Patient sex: M
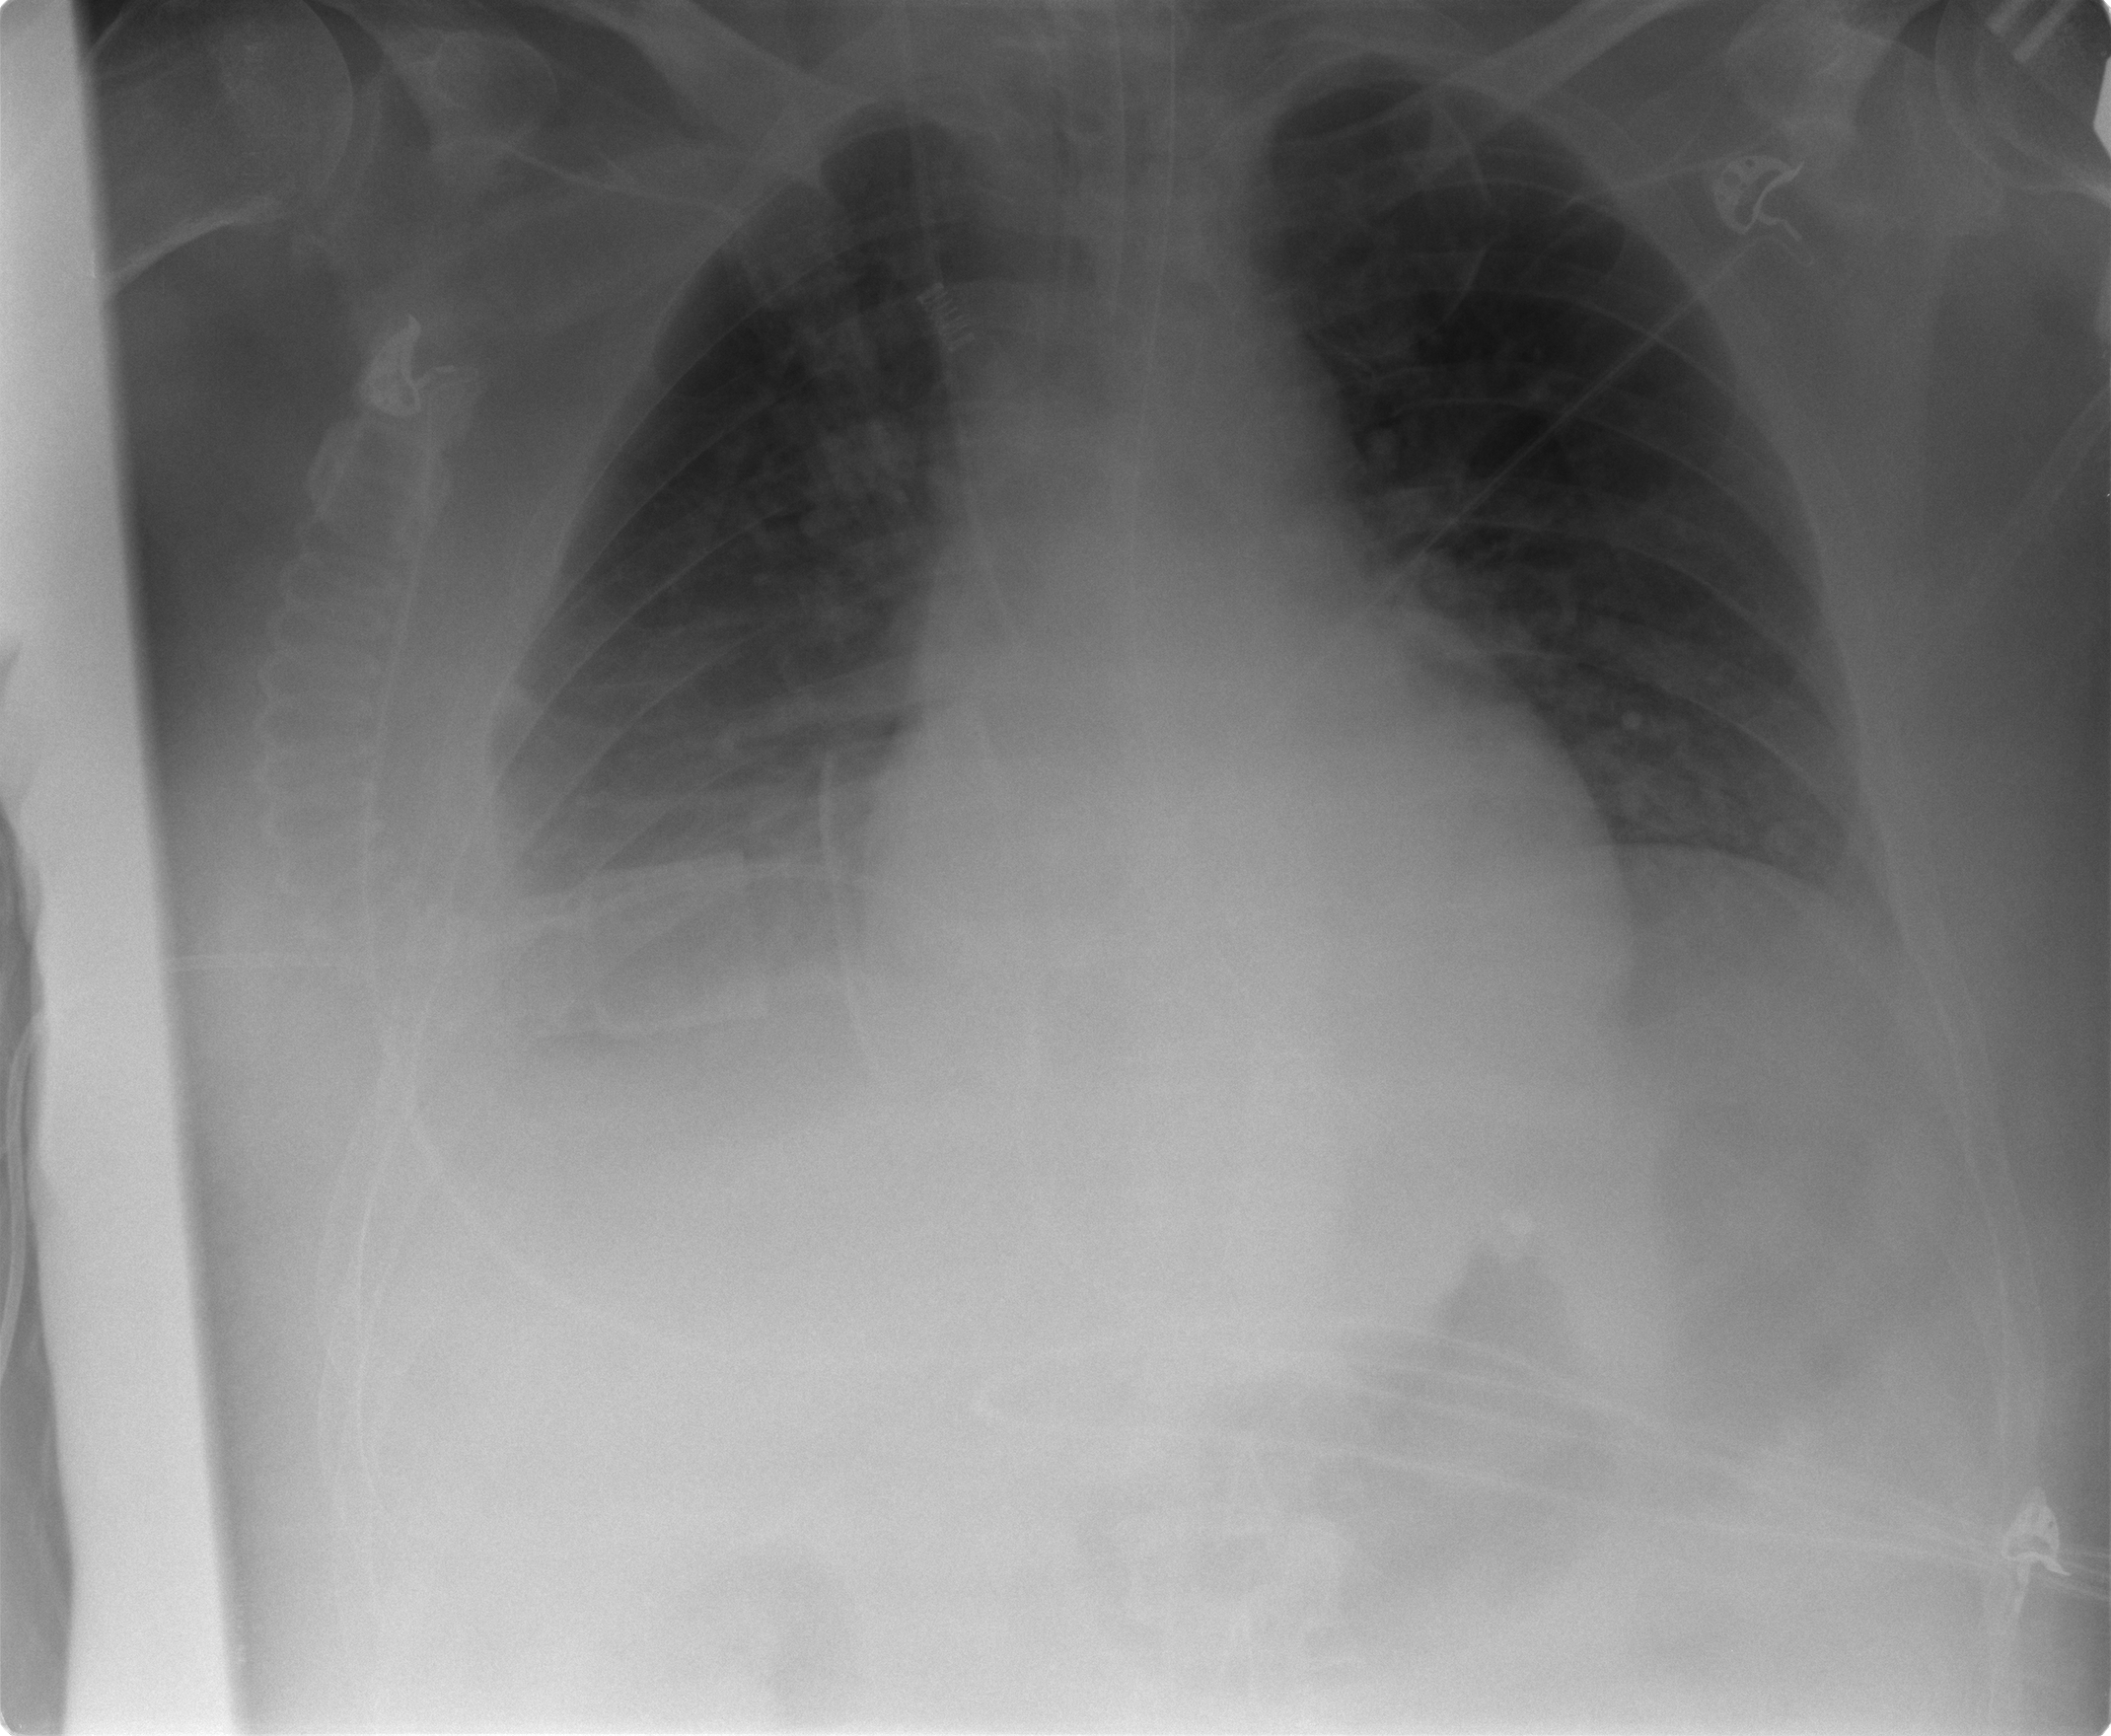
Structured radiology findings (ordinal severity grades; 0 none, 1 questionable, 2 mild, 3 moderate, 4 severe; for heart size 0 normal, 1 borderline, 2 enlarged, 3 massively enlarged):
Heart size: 1
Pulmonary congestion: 2
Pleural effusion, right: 3
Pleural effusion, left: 0
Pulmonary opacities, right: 0
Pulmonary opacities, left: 0
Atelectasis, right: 2
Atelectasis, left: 1